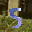
Label: 5